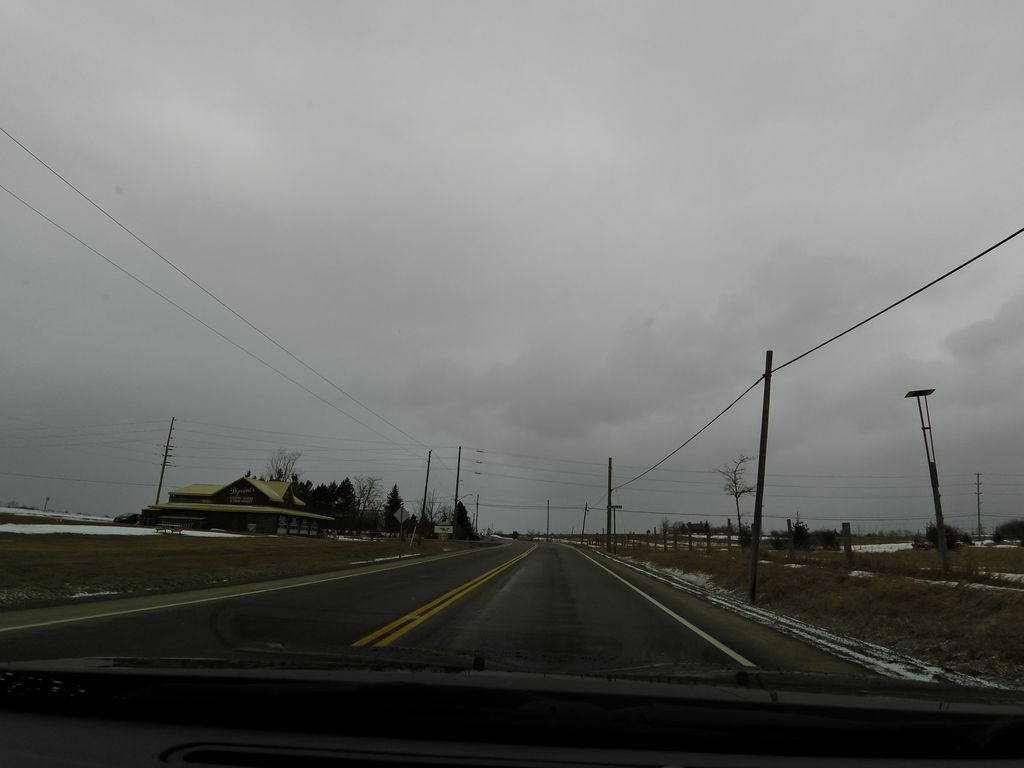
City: hamilton